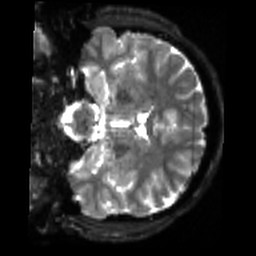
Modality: sbref
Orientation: coronal
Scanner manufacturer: siemens
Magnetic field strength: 3 T
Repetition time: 4 s
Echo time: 0.0594 s